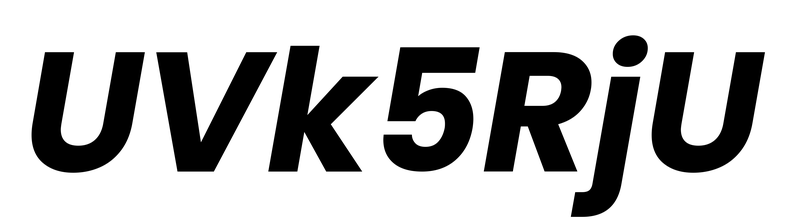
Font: Poppins-BoldItalic